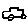
Label: car